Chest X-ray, PA view. Patient: 41 years old, sex F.
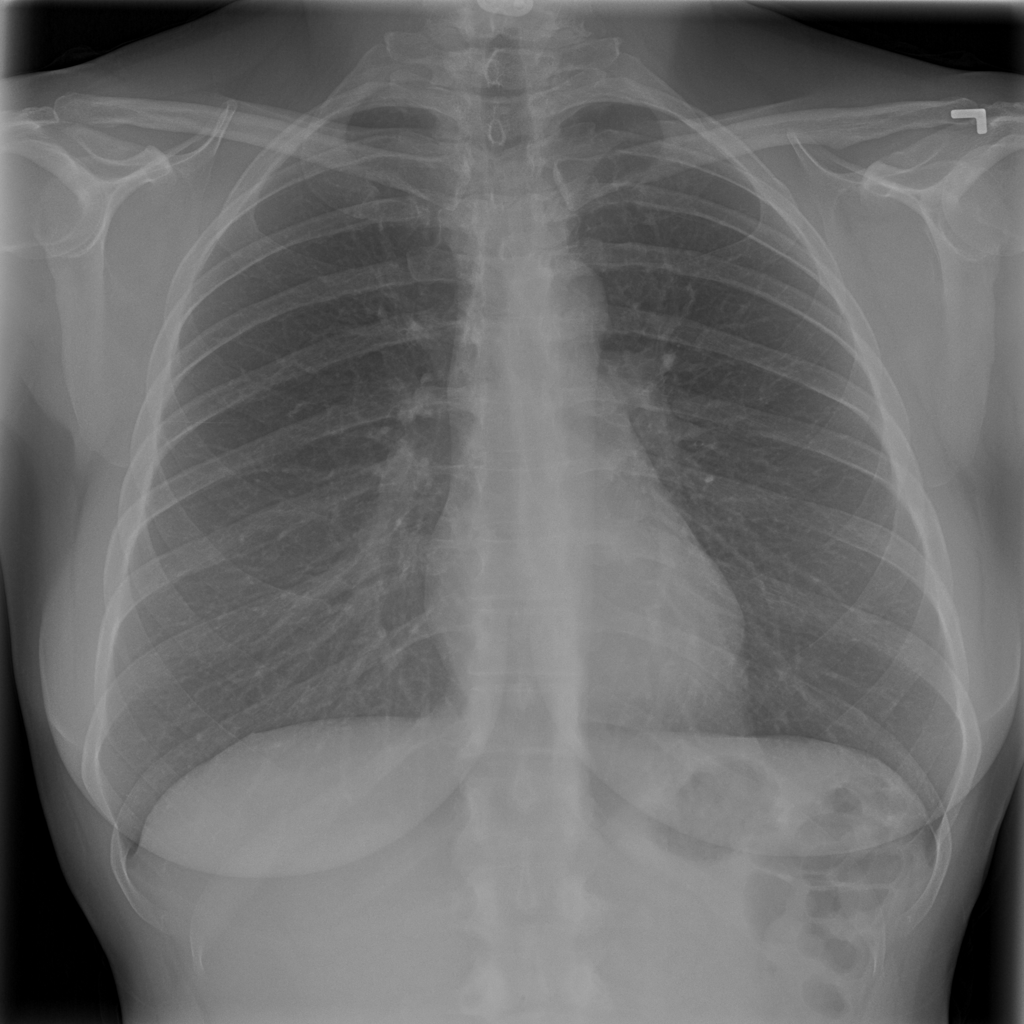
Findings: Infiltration